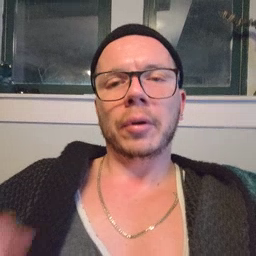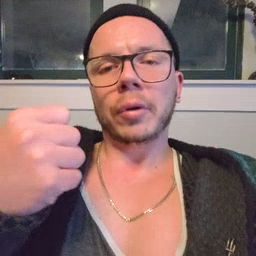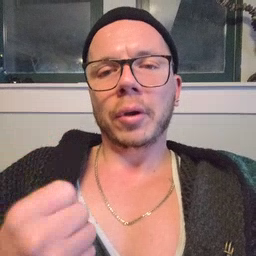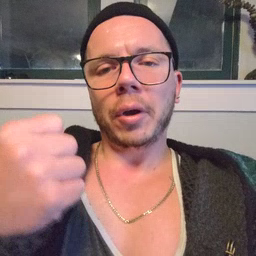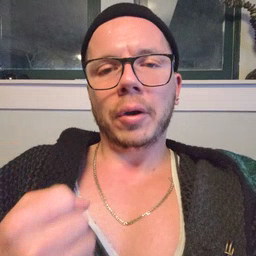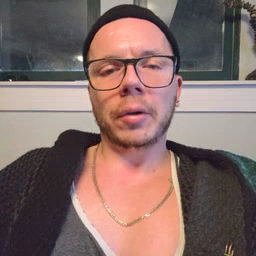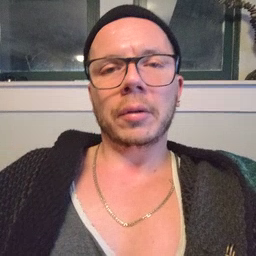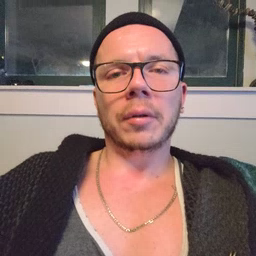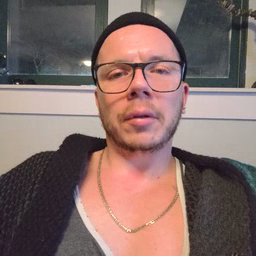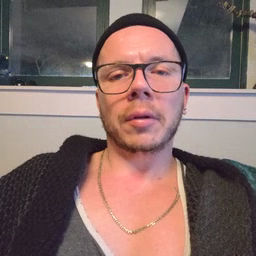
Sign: car